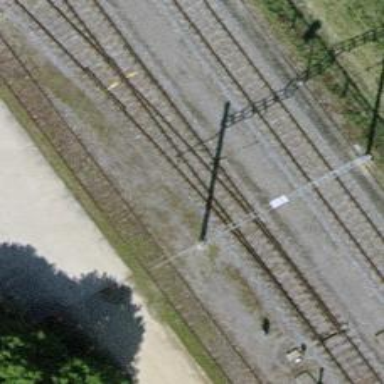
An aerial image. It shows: Railway switch.